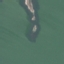
Land use / land cover: SeaLake